Aerial crown-view tile of a tropical tree (Barro Colorado Island, Panama), acquired 20250317:
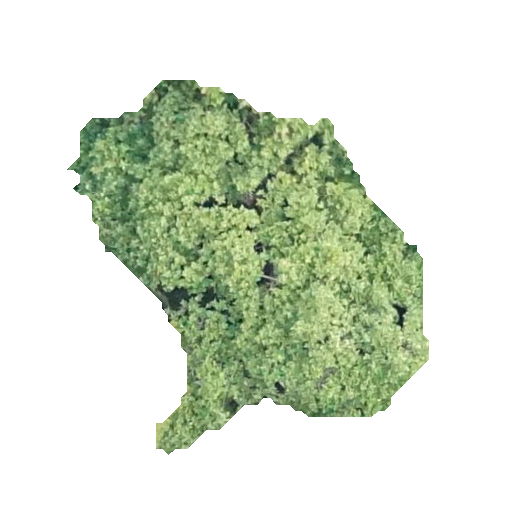
Species: Hieronyma alchorneoides
GBIF accepted scientific name: Hieronyma alchorneoides
Crown area: 121.384 m²